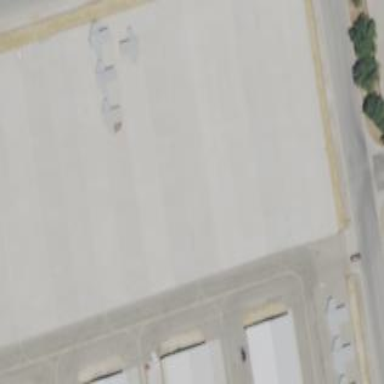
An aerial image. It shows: Apron at the airport.